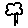
Label: tree